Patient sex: F
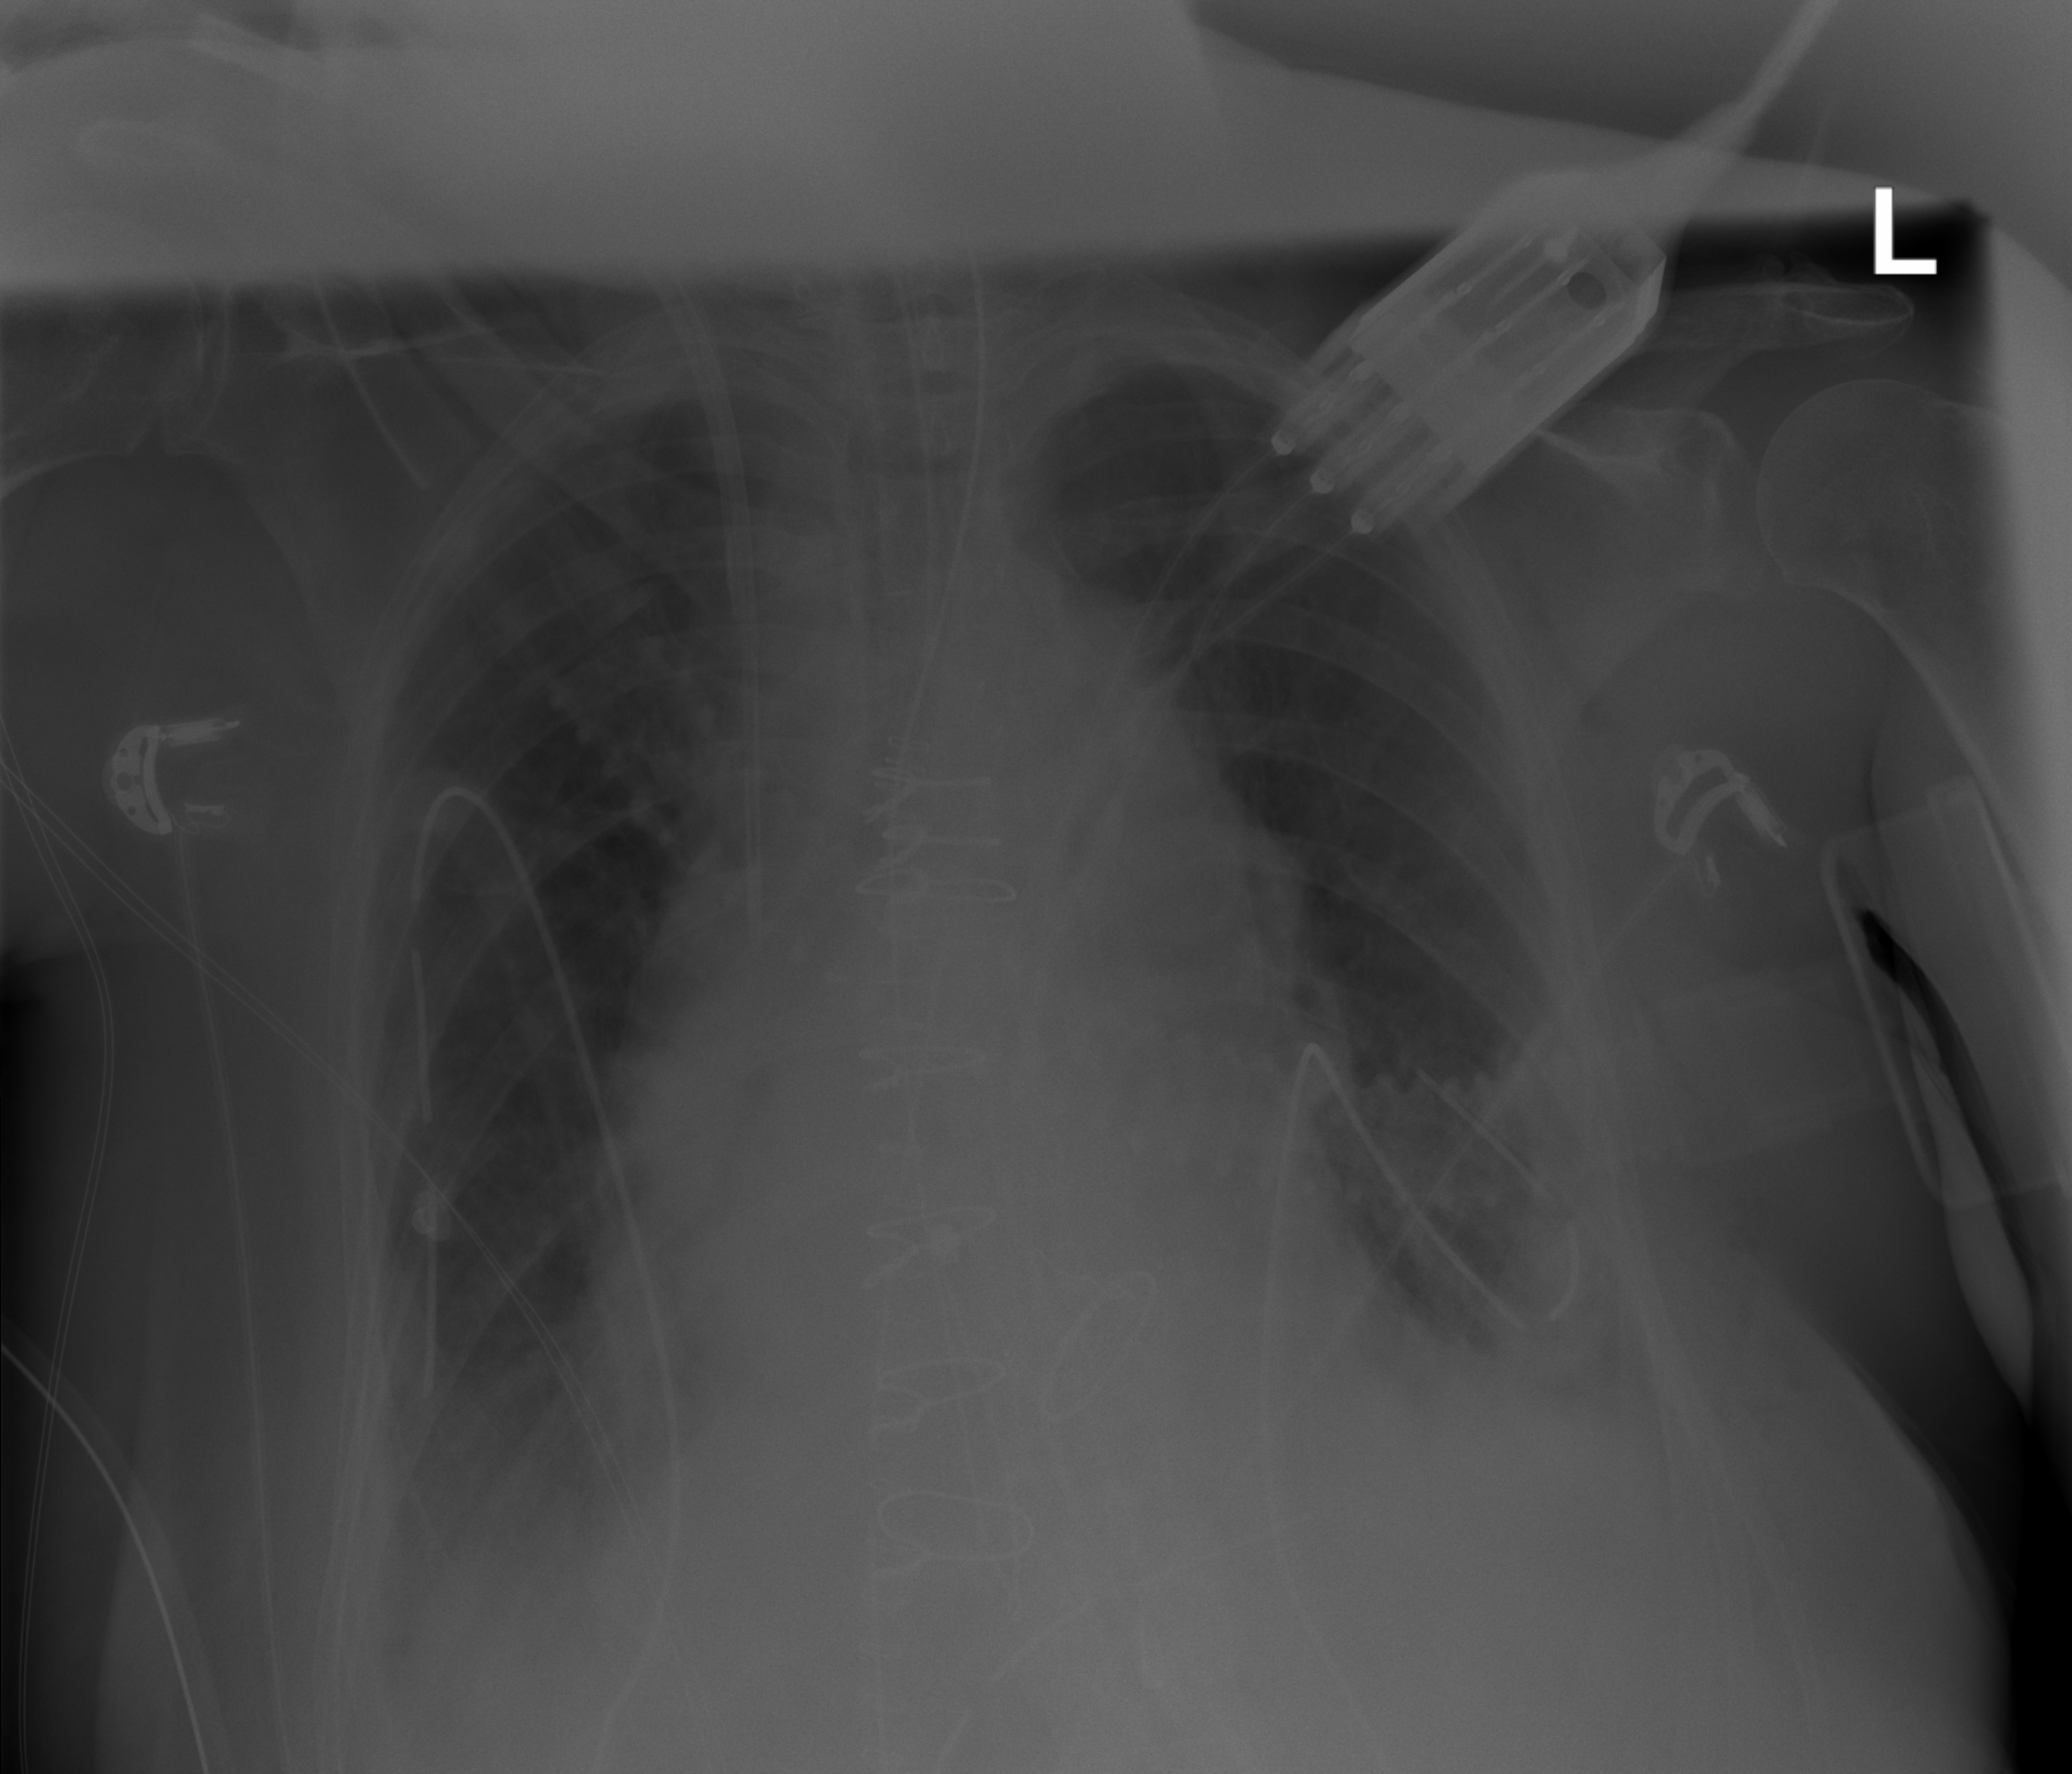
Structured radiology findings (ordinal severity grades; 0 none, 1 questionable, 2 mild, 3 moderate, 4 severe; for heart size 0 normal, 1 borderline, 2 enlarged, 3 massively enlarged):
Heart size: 2
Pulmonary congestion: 0
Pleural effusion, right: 2
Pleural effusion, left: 2
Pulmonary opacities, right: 0
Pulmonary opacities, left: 0
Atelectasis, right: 2
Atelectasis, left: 2